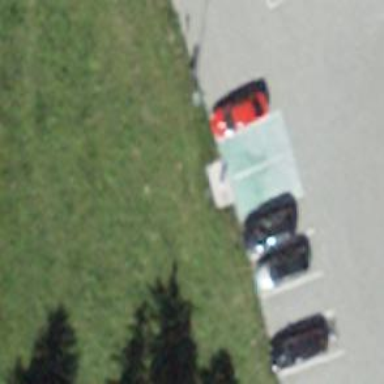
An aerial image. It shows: Charging station.